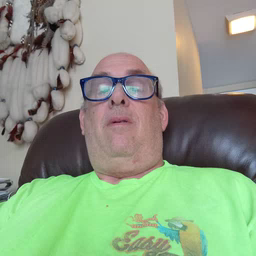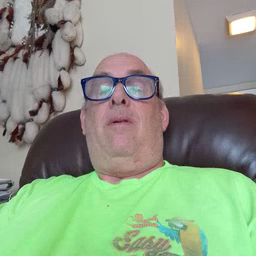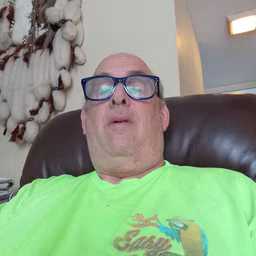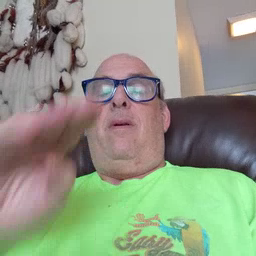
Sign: mouse